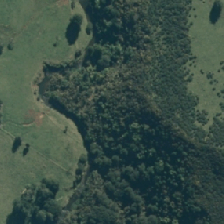
Land cover: manuka_kanuka